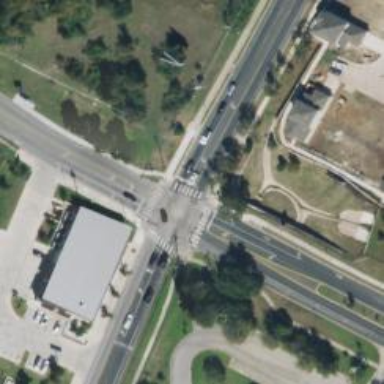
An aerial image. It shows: Marked road crossing.